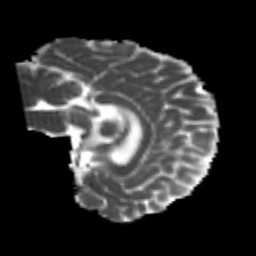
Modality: MD
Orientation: sagittal
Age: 26
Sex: female
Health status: healthy
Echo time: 0.074 s